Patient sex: M
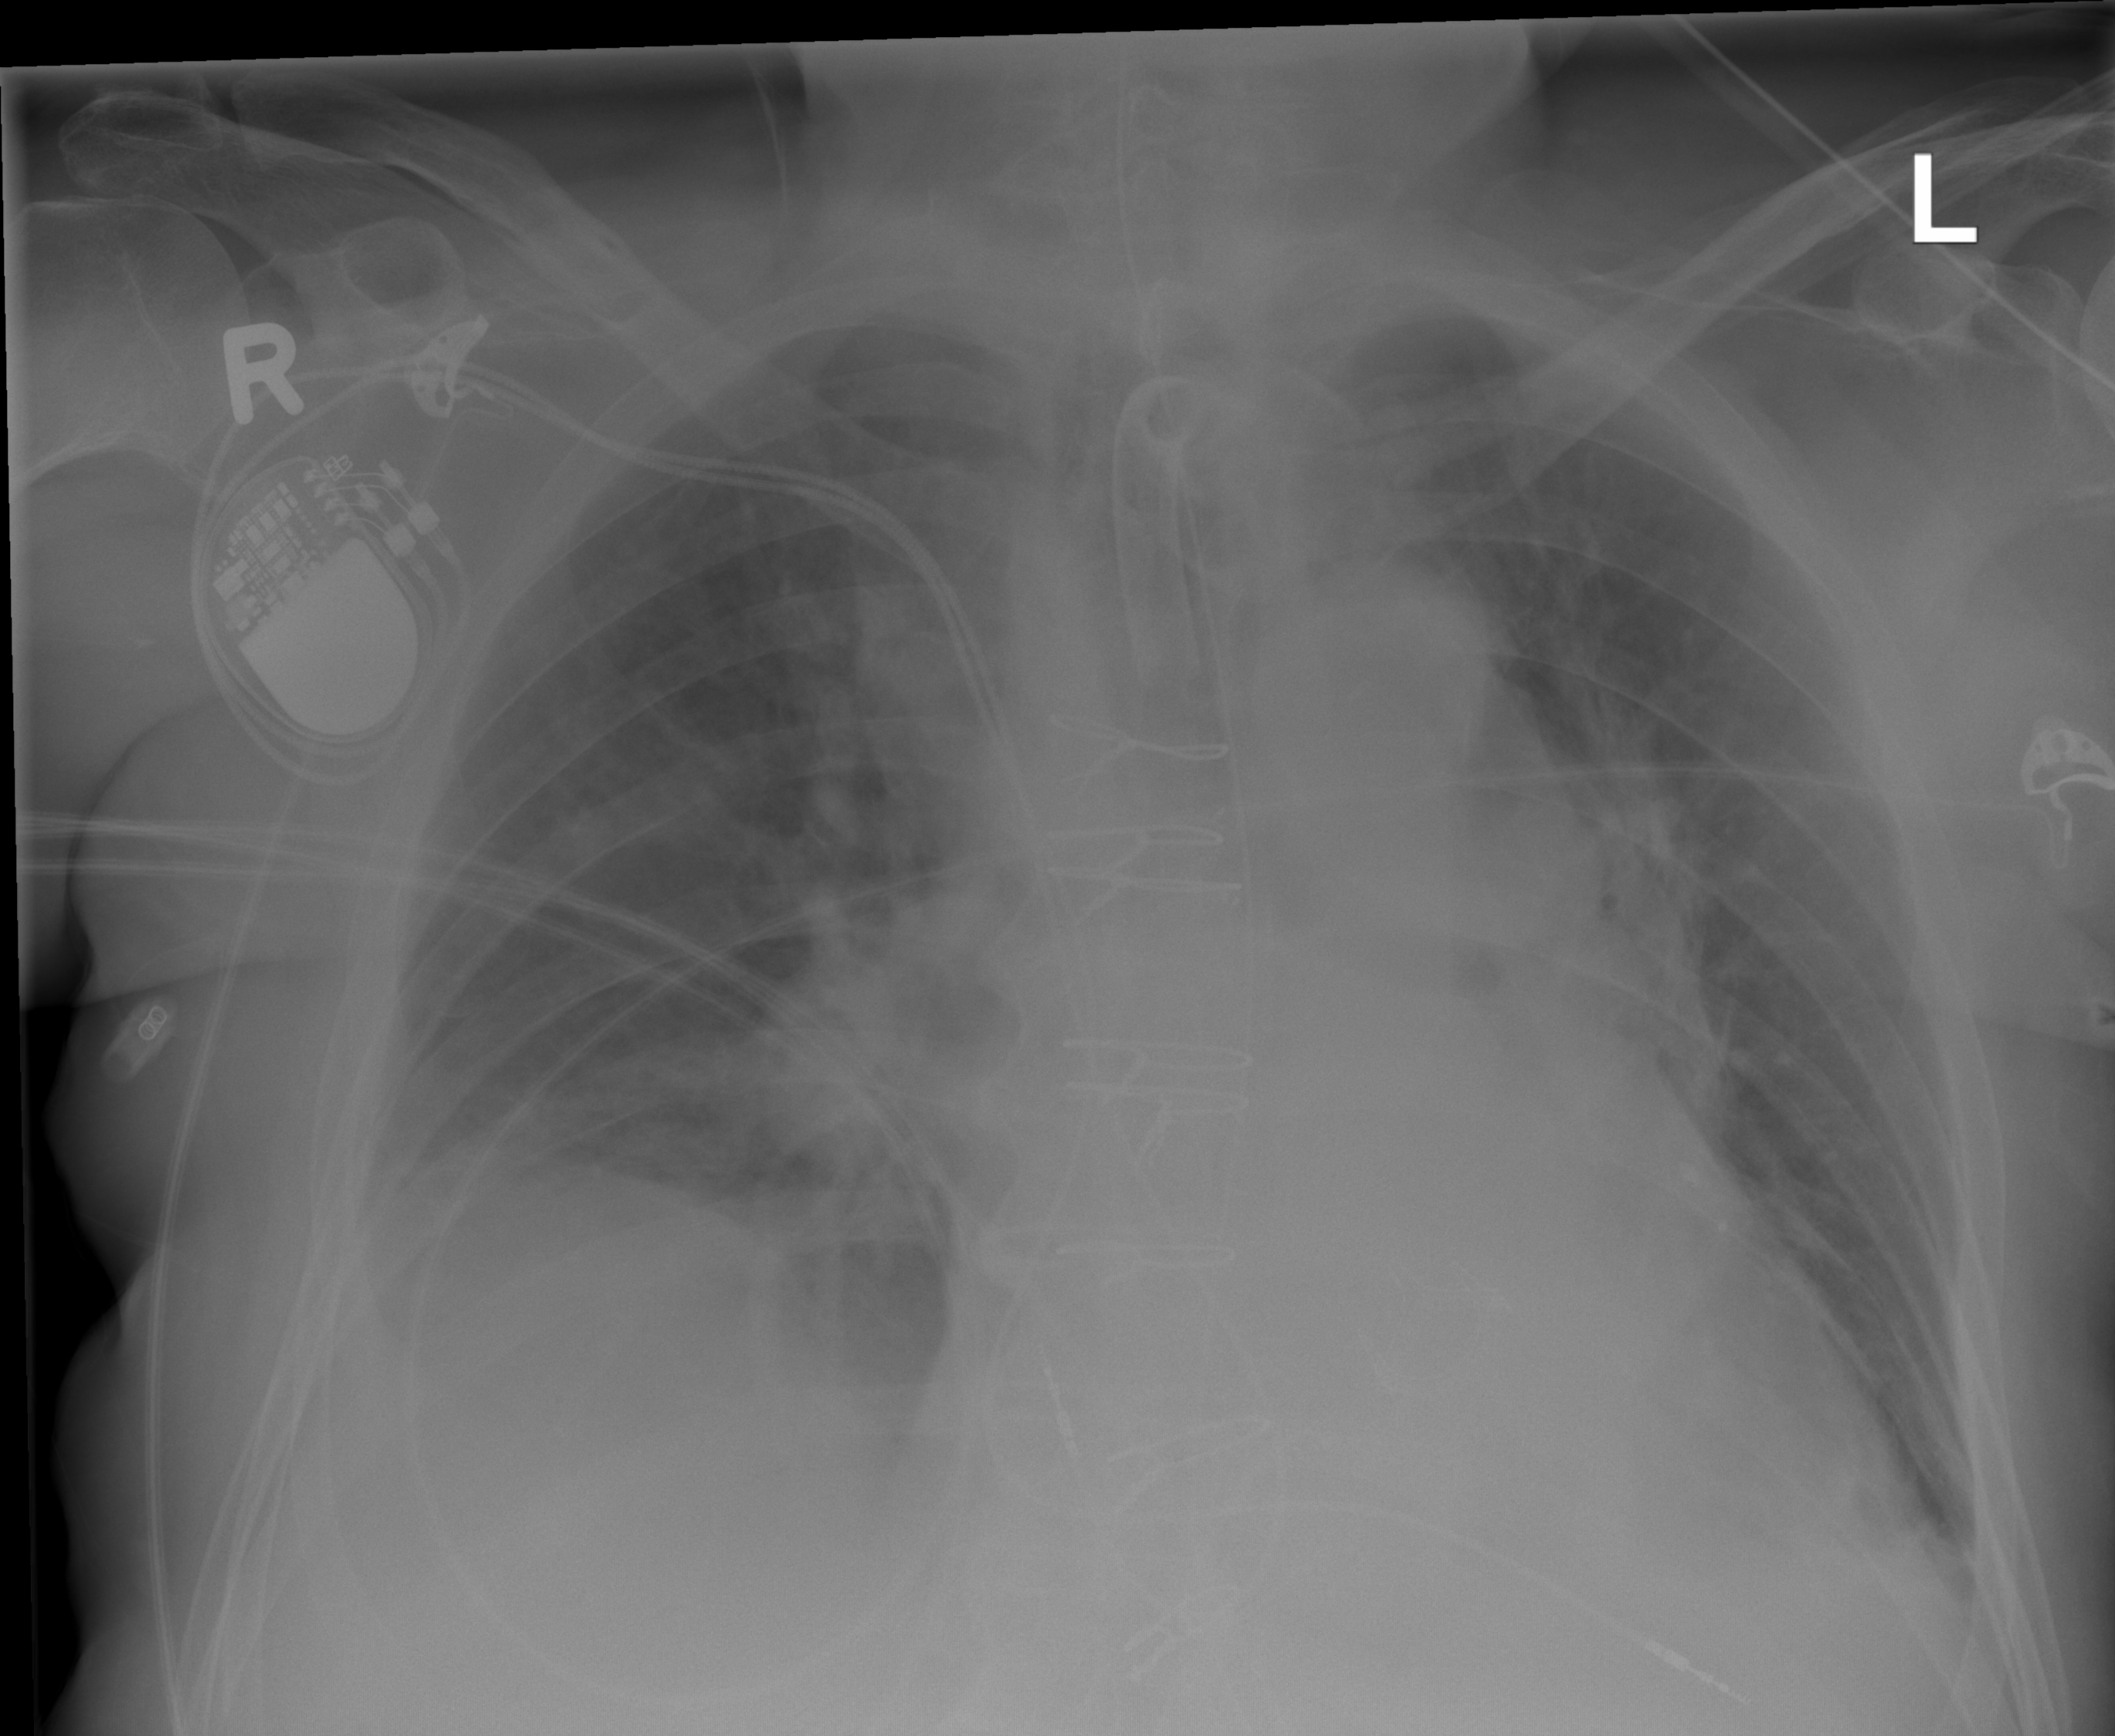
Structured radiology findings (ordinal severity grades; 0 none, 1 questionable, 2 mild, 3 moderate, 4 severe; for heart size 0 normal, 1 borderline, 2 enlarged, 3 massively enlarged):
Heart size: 0
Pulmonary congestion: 2
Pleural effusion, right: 1
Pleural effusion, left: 1
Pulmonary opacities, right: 2
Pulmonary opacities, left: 1
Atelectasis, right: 2
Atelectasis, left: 2